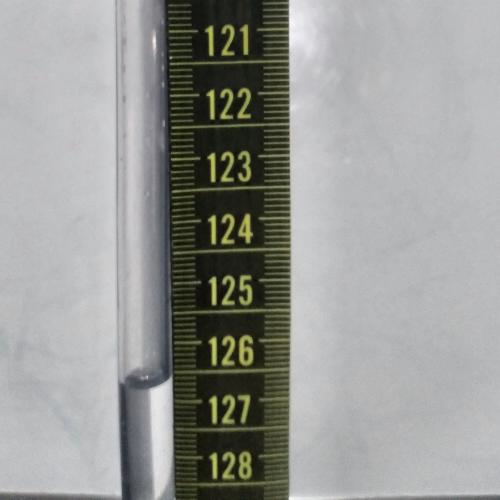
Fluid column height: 126.6 cm